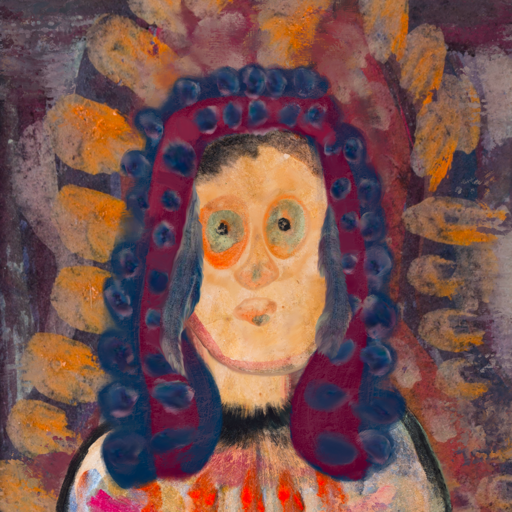
Background: Doll, Head And Neck Front: Childish, Face Front: Childish, Bust: Childish, Hair Front: Hill_Girl, Head Accessory: Blank, Second Necklace: Blank, Necklace: Blank, Baby: Blank